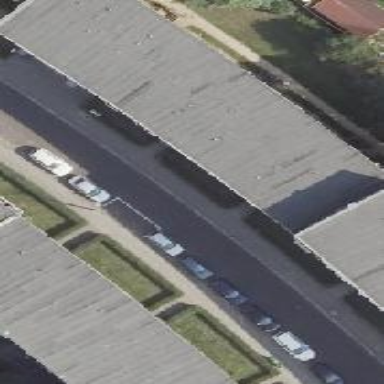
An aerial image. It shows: Parking space is available.